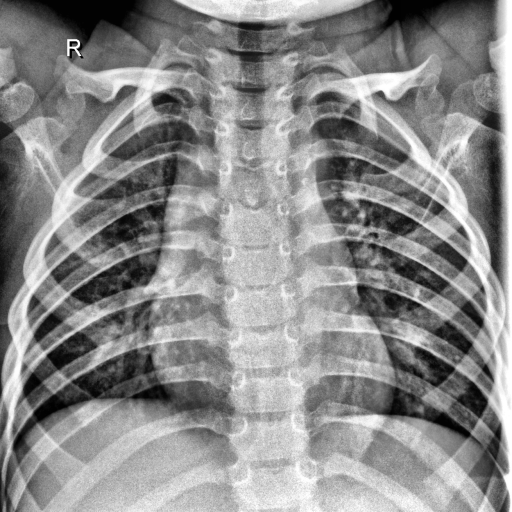
Finding: NORMAL